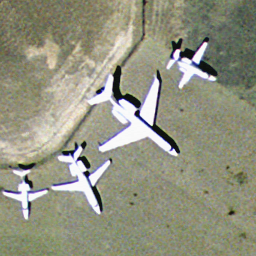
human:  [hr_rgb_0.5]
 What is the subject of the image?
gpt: airplane